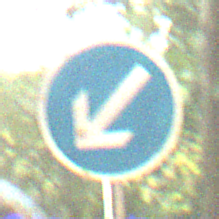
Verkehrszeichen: VorgeschriebeneVorbeifahrtLinks
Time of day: SunriseSunset
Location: Outdoor (Suburban)
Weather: Clear
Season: NotSpecified
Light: Natural